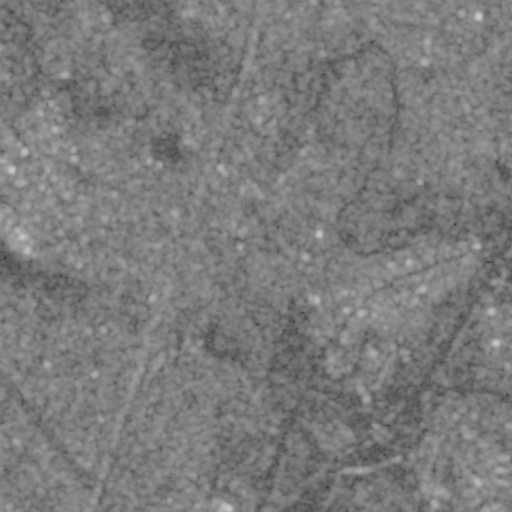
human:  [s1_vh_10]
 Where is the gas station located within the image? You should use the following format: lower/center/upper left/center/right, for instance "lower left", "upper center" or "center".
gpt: The gas station is located in the lower center of the image.
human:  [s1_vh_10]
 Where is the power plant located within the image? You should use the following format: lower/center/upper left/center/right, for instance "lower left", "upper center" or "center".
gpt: The power plant is located in the upper right of the image.
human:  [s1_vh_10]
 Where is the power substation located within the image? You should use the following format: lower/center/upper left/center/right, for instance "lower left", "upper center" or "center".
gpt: The power substation is located in the upper right of the image.
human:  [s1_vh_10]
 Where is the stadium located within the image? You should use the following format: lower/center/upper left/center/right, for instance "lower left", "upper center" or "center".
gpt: The stadium is located in the lower right of the image.
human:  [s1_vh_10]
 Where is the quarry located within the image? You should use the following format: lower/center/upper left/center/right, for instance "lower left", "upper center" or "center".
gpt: There is no quarry in the image.

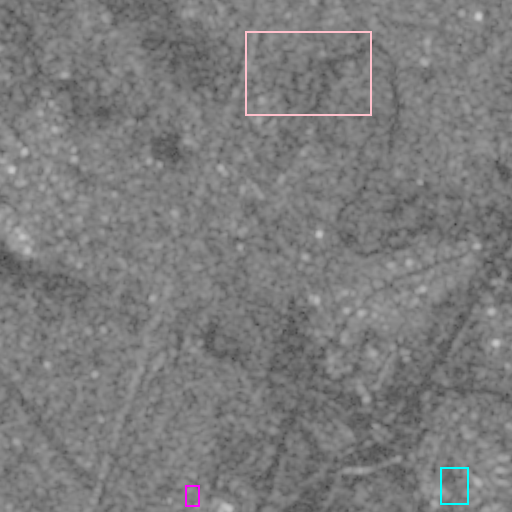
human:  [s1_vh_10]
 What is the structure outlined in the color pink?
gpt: The structure outlined in pink is a park.
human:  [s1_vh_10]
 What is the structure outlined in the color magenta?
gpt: The structure outlined in magenta is a parking lot.
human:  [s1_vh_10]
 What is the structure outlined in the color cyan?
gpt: The structure outlined in cyan is a stadium.
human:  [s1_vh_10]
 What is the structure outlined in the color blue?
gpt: There is no blue outline.